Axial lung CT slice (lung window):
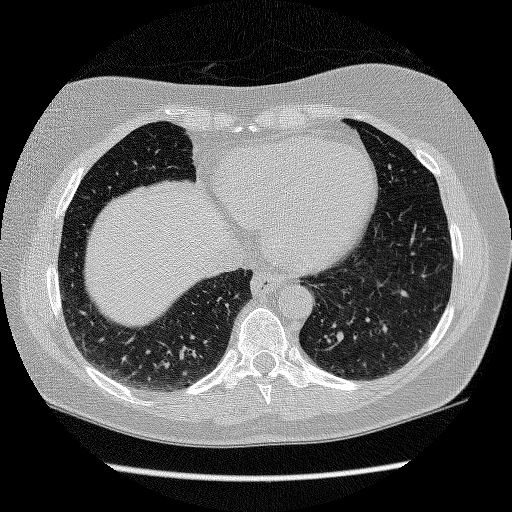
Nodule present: no